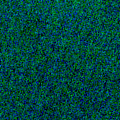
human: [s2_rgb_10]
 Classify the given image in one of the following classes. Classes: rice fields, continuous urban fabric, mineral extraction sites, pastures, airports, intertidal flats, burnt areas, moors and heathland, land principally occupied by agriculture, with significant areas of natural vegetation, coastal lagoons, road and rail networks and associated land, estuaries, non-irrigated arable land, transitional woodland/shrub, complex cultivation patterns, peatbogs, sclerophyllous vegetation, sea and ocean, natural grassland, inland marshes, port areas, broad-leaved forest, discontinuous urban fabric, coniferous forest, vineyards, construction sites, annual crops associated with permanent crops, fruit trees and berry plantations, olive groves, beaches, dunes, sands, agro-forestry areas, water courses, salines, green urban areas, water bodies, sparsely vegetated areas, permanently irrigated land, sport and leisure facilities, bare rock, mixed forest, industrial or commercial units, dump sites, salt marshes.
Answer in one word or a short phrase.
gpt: sea and ocean